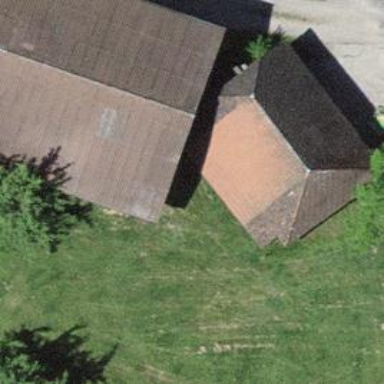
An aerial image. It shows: Barn.